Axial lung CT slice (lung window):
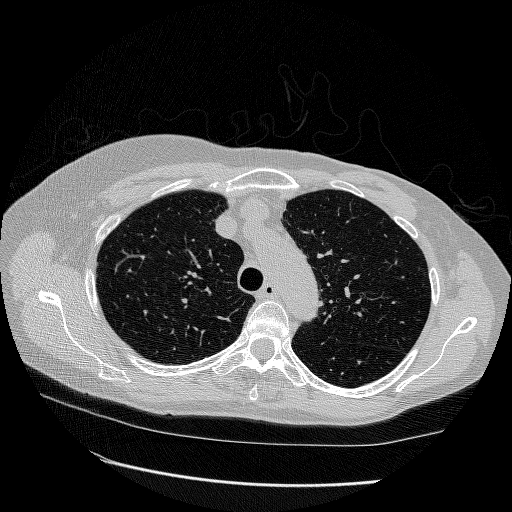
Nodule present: no